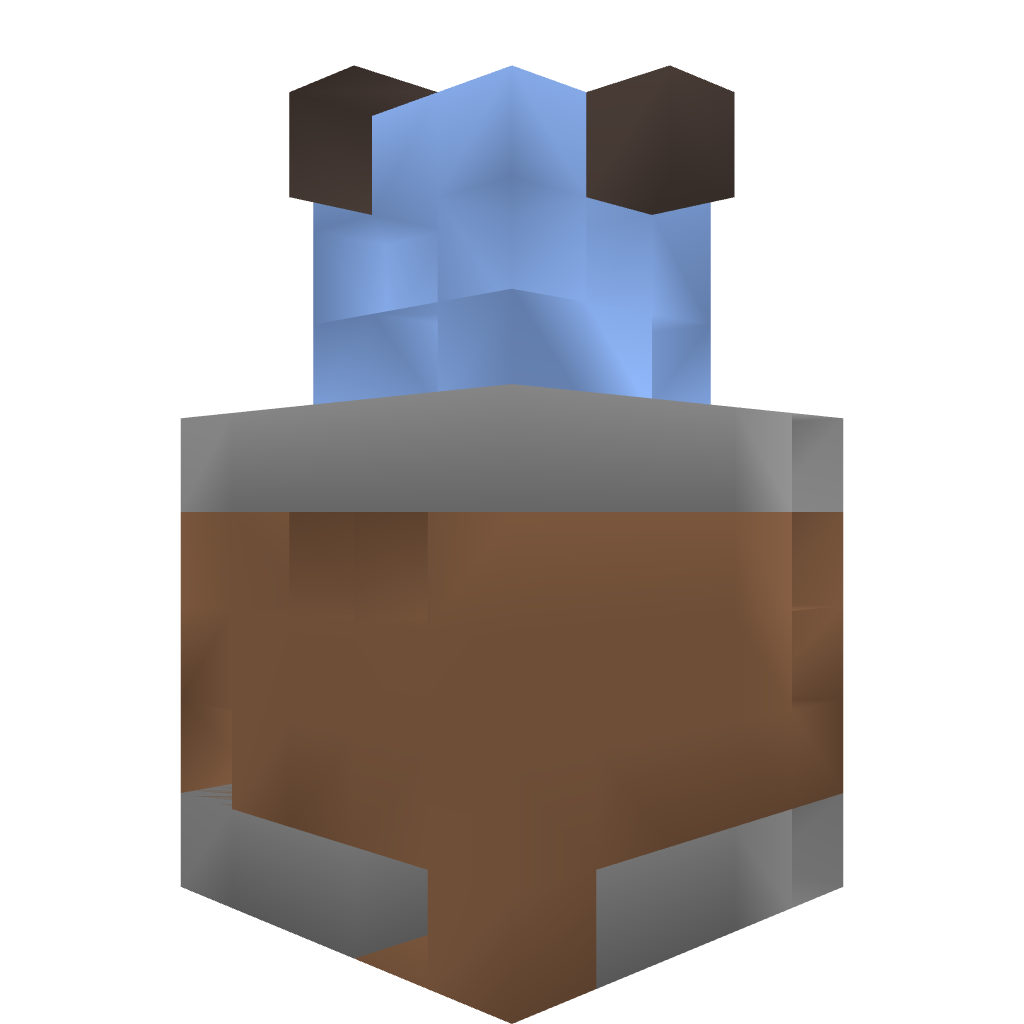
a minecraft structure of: A simple redstone trash.